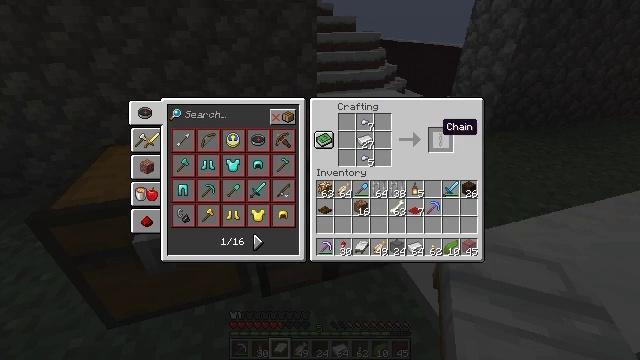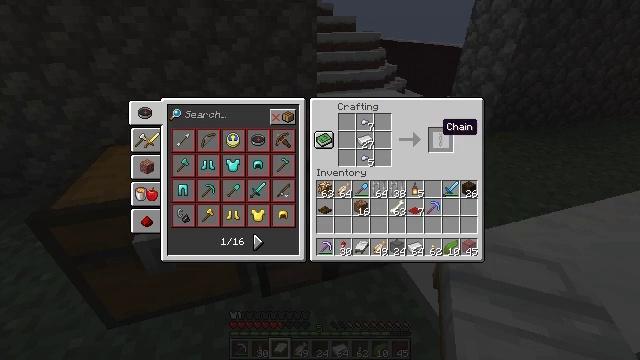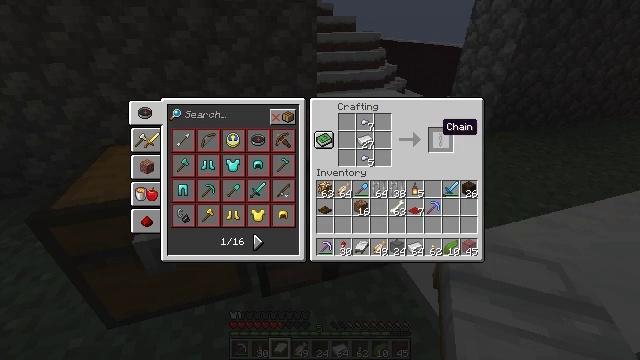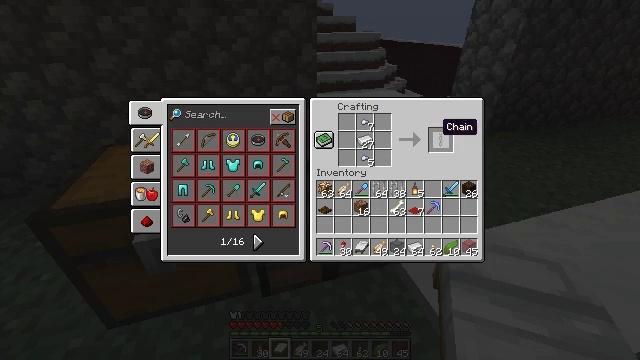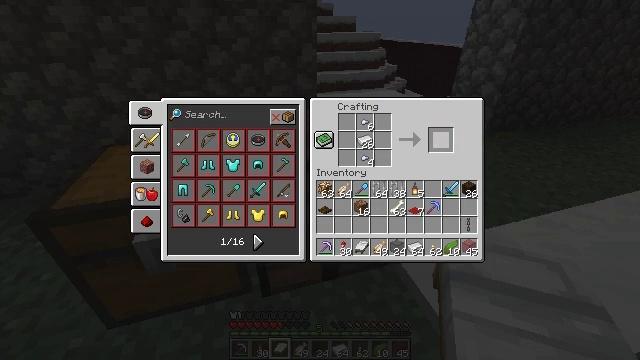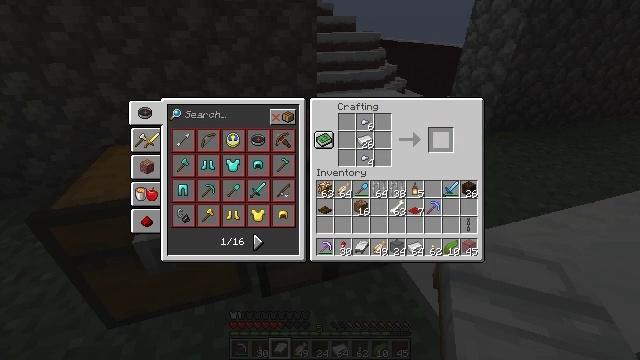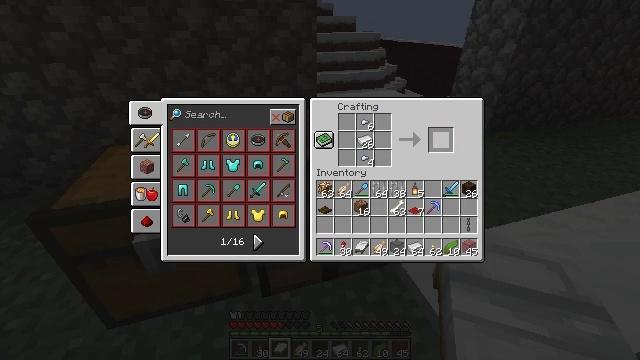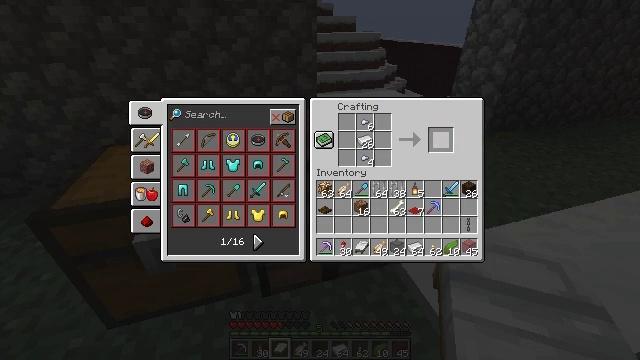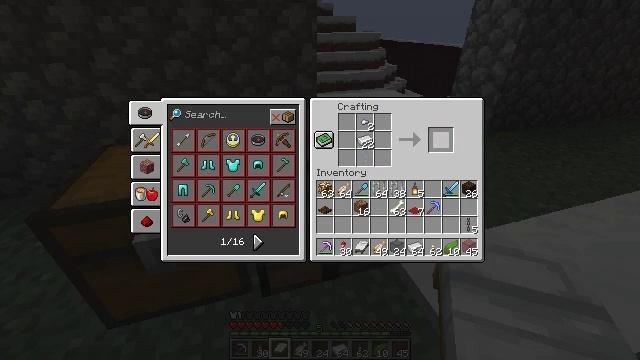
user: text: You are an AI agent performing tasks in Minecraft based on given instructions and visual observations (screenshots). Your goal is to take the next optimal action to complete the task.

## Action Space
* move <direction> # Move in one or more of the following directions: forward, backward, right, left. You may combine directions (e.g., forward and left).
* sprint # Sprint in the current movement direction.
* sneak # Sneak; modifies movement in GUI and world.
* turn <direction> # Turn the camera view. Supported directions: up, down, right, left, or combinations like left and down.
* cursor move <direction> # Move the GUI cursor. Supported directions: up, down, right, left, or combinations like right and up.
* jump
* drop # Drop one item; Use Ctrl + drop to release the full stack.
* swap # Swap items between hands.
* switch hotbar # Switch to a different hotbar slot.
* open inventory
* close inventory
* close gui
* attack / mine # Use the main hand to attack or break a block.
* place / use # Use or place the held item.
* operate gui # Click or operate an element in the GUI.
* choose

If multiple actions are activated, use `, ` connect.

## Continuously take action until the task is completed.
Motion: motion action
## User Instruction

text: Make a chain with iron nuggets and iron ingot.
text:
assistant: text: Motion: sneak
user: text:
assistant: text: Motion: sneak
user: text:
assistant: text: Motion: sneak
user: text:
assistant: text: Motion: sneak, choose
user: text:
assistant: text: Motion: sneak, choose
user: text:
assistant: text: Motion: sneak
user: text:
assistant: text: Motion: sneak
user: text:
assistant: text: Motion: sneak
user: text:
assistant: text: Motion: sneak